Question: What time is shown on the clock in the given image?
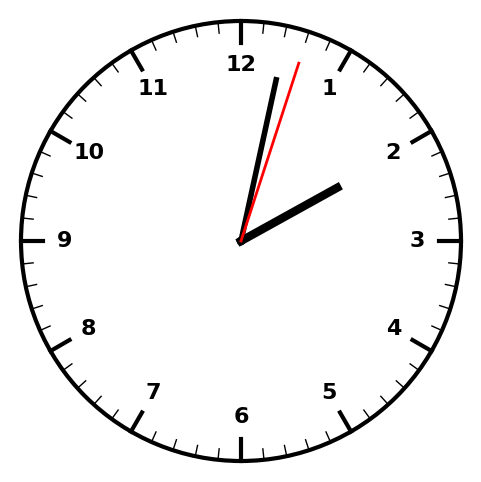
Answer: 02:02:03